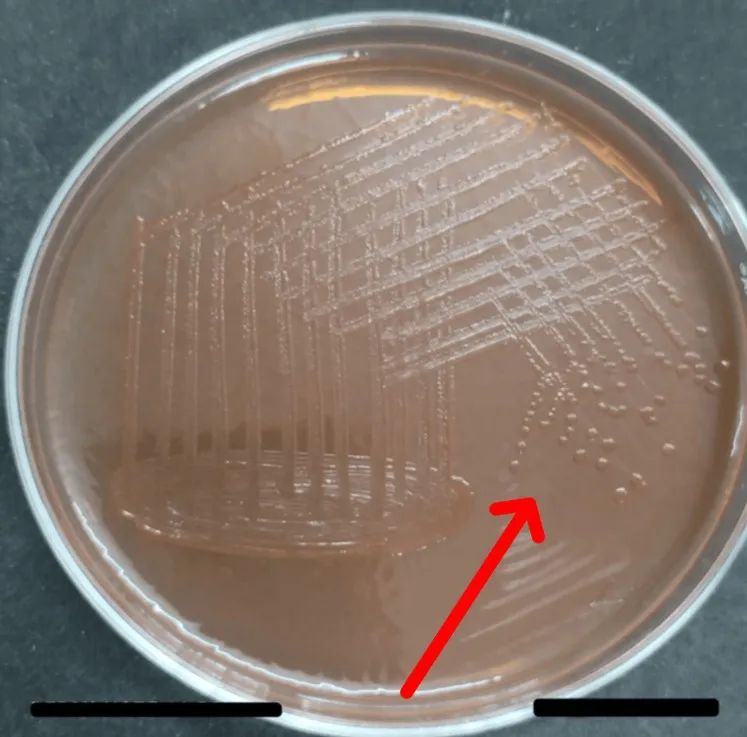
MacConkey agar showing colonies of Salmonella typhimurium (red arrow).
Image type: pathology (gram)